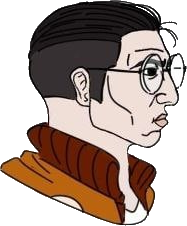
Label: 4_Yes_Chad